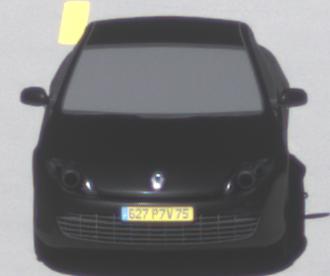
Make: Renault
Model: Laguna Coupé TCe 170
Detailed model: Laguna (III) Coupé
Model produced from: 2010/11
Model produced until: 2011/05
Doors: 2
Color: black
Road condition: dry road
Daytime: midday
Contrast: high contrast